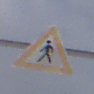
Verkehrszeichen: FussgaengerRechts
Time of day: MorningAfternoon
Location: Outdoor (Nature)
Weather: PartlyCloudy
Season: Winter
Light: Natural